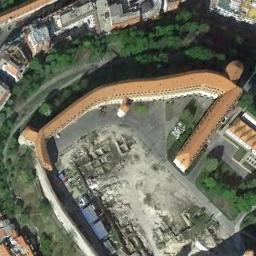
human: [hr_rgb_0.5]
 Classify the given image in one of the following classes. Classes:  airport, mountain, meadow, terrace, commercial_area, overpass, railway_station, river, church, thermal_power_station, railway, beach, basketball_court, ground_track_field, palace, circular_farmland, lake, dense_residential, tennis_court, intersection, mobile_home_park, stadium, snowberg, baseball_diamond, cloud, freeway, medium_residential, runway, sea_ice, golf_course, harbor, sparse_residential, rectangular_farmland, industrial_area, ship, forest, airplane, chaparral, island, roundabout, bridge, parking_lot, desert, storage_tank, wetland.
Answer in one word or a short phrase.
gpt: palace